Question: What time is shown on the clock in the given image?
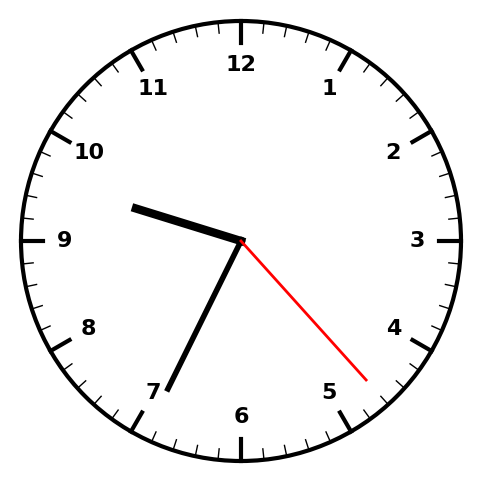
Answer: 09:34:23